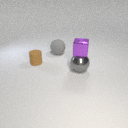
large gray metal sphere below small purple metal cube